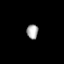
Tissue: prostate
Cell type: Fibroblasts
Senescence score: 0.7182
Nuclear area (px): 162
Mean DAPI intensity: 171.599